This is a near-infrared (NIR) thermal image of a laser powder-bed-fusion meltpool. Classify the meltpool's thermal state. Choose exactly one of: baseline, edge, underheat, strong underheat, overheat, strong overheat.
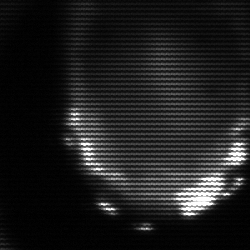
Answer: edge